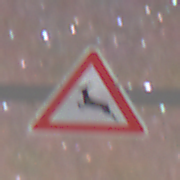
Verkehrszeichen: WildwechselRechts
Umgebung: Outdoor, Nature
Tageszeit: Night
Wetter: Clear
Licht: Natural
Jahreszeit: NotSpecified
Kontrast: LowContrast